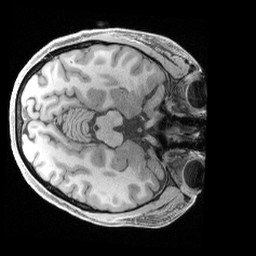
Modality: T1w
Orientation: axial
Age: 22
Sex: female
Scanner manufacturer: siemens
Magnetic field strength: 3 T
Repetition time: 2.4 s
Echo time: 0.00241 s